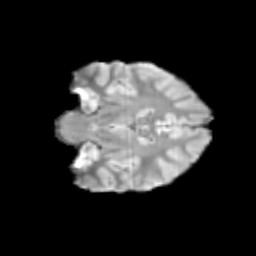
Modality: T2w
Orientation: coronal
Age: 12
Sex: male
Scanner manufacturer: siemens
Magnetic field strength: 3 T
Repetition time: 3.8 s
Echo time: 0.07 s